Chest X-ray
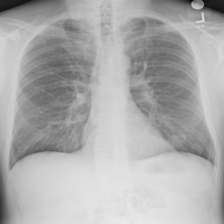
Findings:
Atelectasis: negative
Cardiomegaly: negative
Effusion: negative
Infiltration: negative
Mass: negative
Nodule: negative
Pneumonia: negative
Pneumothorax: negative
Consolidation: negative
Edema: negative
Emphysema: negative
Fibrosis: negative
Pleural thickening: negative
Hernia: negative